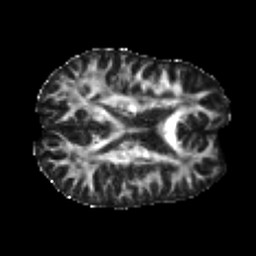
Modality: FA
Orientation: axial
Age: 21
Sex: male
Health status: healthy
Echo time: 0.074 s